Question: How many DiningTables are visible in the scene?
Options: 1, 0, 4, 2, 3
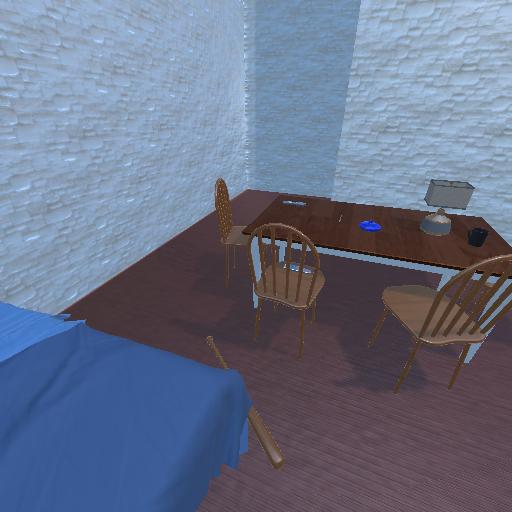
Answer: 1